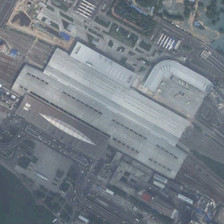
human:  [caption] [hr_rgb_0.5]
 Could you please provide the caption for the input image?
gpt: many buildings and green trees are in two sides of a railway station .

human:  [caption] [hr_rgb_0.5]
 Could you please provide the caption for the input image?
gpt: many buildings and green trees are in two sides of a railway station .

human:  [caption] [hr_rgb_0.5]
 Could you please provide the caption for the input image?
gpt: many buildings and green trees are in two sides of a railway station .

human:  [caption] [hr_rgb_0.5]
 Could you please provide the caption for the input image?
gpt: many buildings and green trees are in two sides of a railway station .

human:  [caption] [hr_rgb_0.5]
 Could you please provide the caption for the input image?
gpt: many buildings and green trees are in two sides of a railway station .